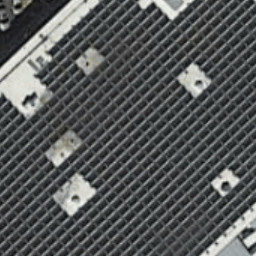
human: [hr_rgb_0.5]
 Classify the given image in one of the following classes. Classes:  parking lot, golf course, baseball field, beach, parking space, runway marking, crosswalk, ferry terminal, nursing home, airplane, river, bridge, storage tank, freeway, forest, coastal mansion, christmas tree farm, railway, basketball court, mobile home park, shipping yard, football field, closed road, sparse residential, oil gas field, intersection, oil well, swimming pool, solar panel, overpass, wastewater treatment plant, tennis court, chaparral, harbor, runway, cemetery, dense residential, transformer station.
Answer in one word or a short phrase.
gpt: solar panel